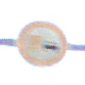
Verkehrszeichen: UeberholverbotKraftfahrzeuge
Umgebung: Outdoor, Nature
Tageszeit: SunriseSunset
Wetter: Clear
Licht: Natural
Jahreszeit: NotSpecified
Kontrast: HighContrast